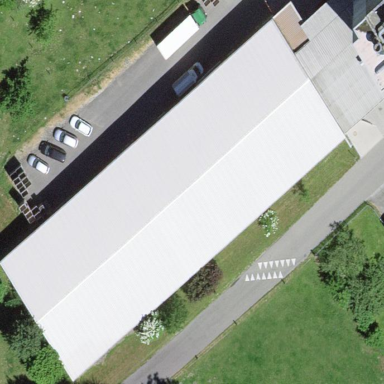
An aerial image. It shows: Warehouse building with industrial works.